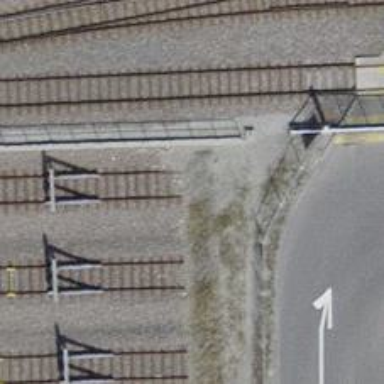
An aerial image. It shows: Railway buffer stop.